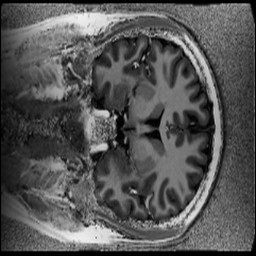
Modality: UNIT1
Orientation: coronal
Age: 20
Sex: female
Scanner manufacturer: siemens
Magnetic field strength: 6.98 T
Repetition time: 6 s
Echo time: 0.00283 s